Interaction volume radius: 5 \u00c5
Interaction volume height: 20 \u00c5
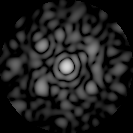
Disorder parameter: 0.7159